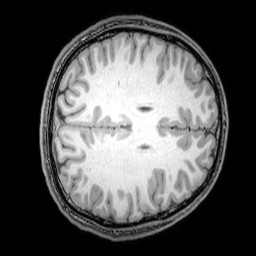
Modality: T1w
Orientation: axial
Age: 22
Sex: male
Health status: healthy
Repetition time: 0.081 s
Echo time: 0.037 s